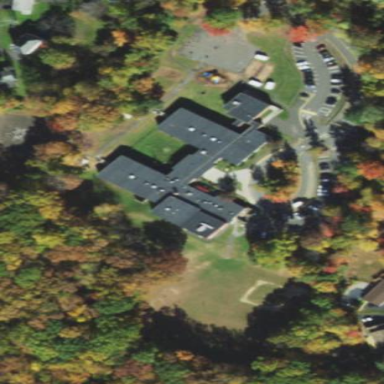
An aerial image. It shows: School.